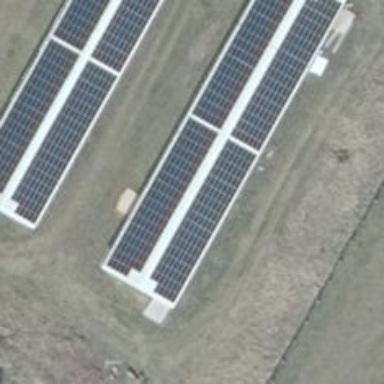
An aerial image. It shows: Solar photovoltaic panel generator producing electricity as small installation.